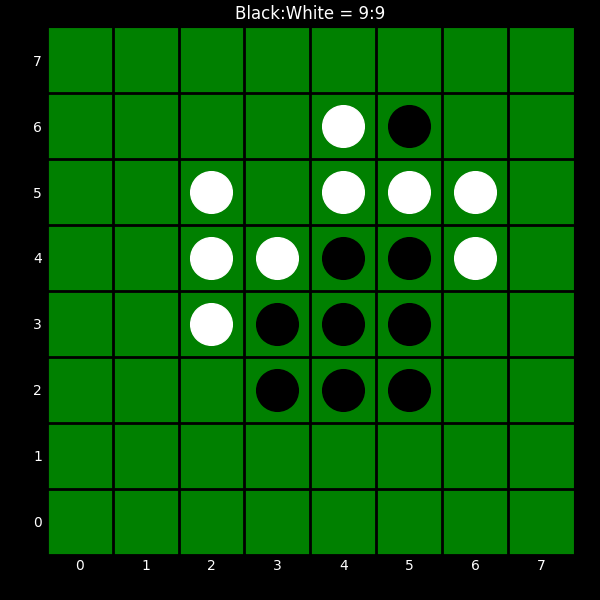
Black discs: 9
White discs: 9